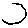
Label: hexagon